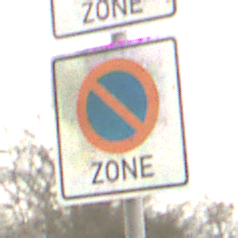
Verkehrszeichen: BeginnEingeschraenktesHalteverbotZone
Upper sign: BeginnZone30
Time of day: Midday
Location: Outdoor (Nature)
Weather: Overcast
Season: NotSpecified
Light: Natural